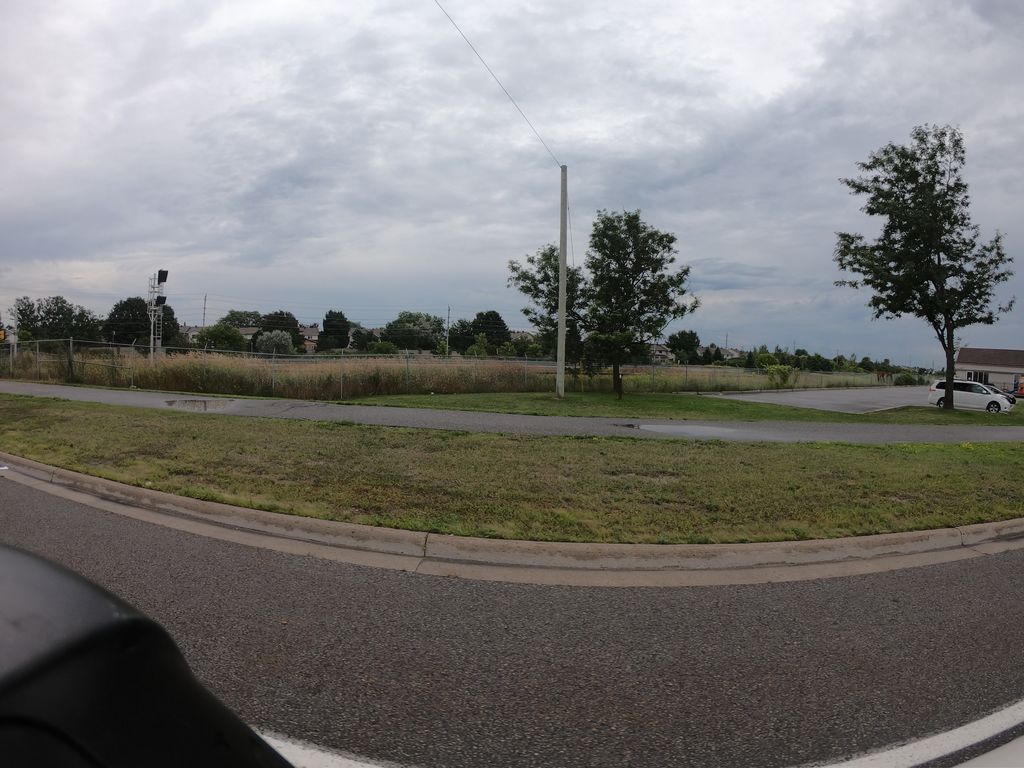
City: ottawa-gatineau